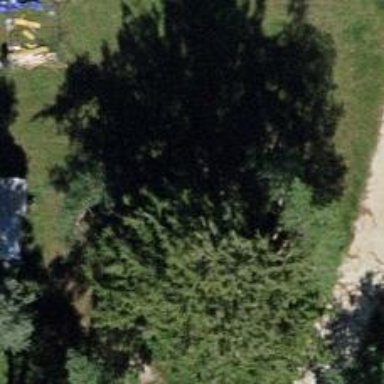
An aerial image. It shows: Mixed leaf type tree in natural setting.